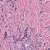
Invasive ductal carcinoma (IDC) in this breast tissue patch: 1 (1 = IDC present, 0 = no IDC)